已知函数$f(x)=A\sin(\omega x+\varphi)$（其中$A>0,\omega>0,-\frac{\pi}{2}<\varphi<\frac{\pi}{2}$）的导函数$f'(x)$的部分图象如图所示，若函数$f(x)$在区间$(-a,a)$上是增函数，则实数$a$的取值范围是（ ）

\noindent A．$\left(0,\frac{\pi}{6}\right]$ \qquad B．$\left(0,\frac{\pi}{3}\right]$ \qquad C．$\left(0,\frac{2\pi}{3}\right]$ \qquad D．$\left(0,\frac{5\pi}{6}\right]$
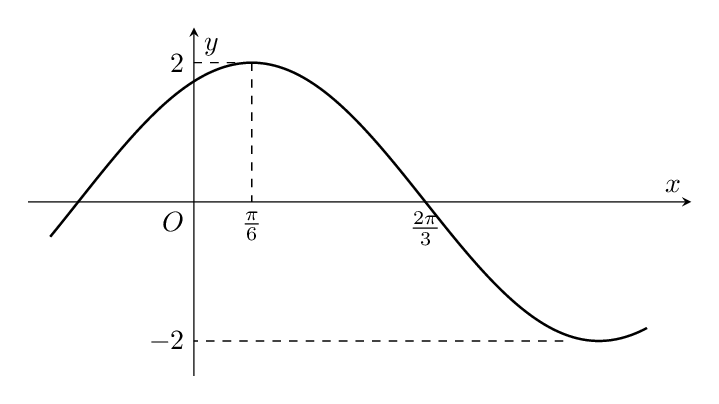
【解答】
\noindent 【答案】B\\
\noindent 【分析】根据图象求出$f(x)=2\sin\left(x-\frac{\pi}{6}\right)$，结合正弦函数的单调性即可求解.\\
\noindent 【详解】由题意得$f'(x)=A\omega\cos(\omega x+\varphi)$，由$\begin{cases}
\frac{\pi}{6}\omega+\varphi=0 \\
\frac{2\pi}{3}\omega+\varphi=\frac{\pi}{2}
\end{cases}$，解得$\begin{cases}
\omega=1, \\
\varphi=-\frac{\pi}{6}.
\end{cases}$\\
\noindent 又因为$A\omega=2$，所以$A=2$，\\
\noindent 所以$f(x)=2\sin\left(x-\frac{\pi}{6}\right)$，因为函数$f(x)$在区间$(-a,a)$上是增函数，\\
\noindent 所以当$-a<x<a$时，$-a-\frac{\pi}{6}<x-\frac{\pi}{6}<a-\frac{\pi}{6}$，\\
\noindent 又因为$a>0$，所以$\begin{cases}
-a-\frac{\pi}{6}\geq-\frac{\pi}{2}, \\
a-\frac{\pi}{6}\leq\frac{\pi}{2}
\end{cases}$，解得$0<a\leq\frac{\pi}{3}$.\\
\noindent 故选：B.